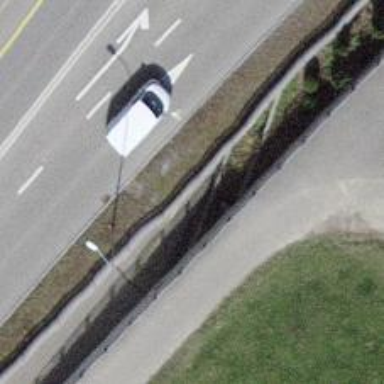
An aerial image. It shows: Tunnel for cyclists to travel through.